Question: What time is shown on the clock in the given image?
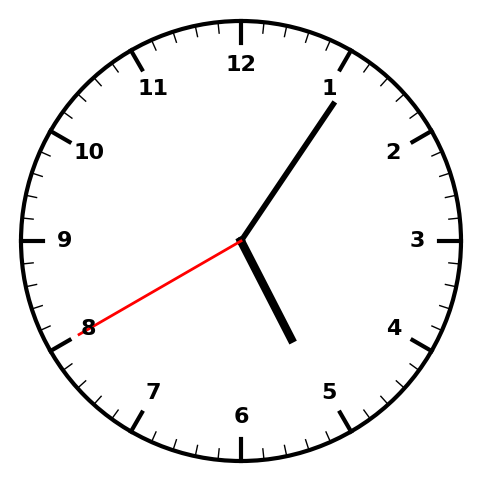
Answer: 05:05:40